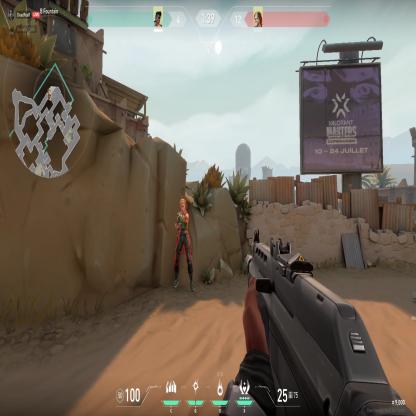
Label: enemy